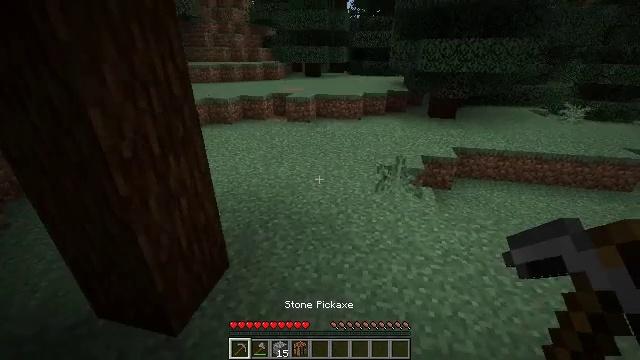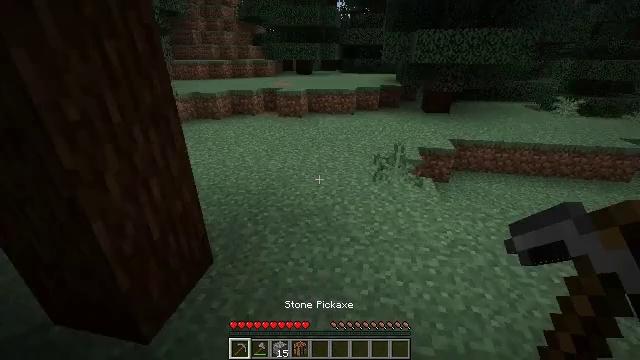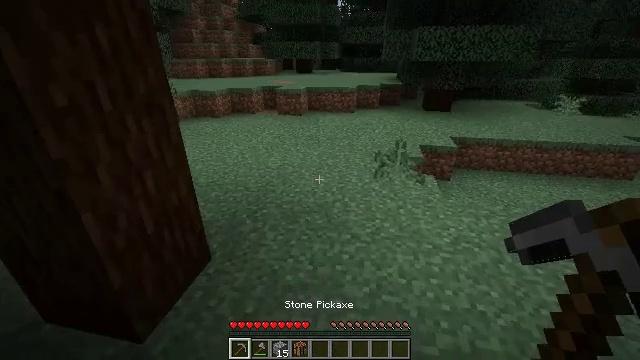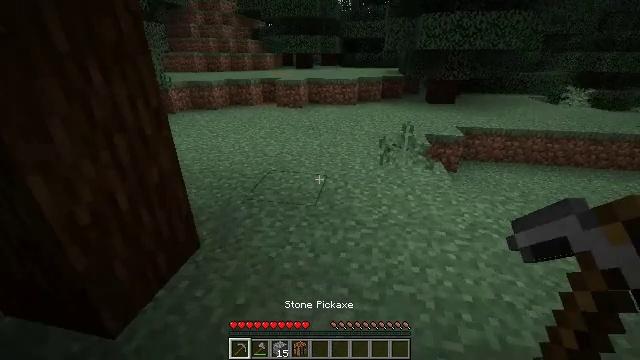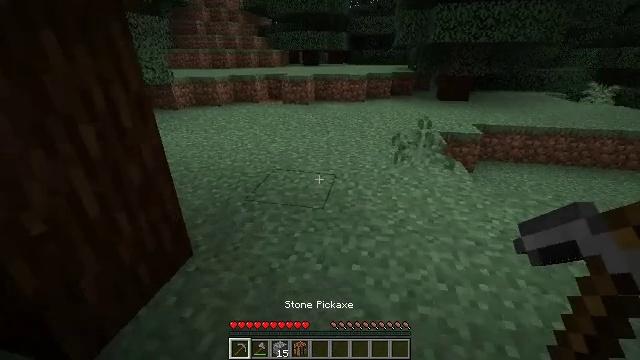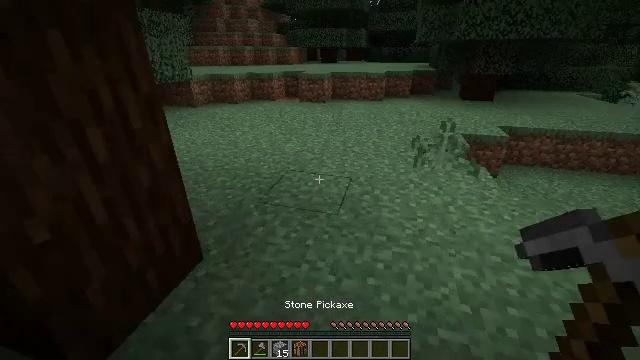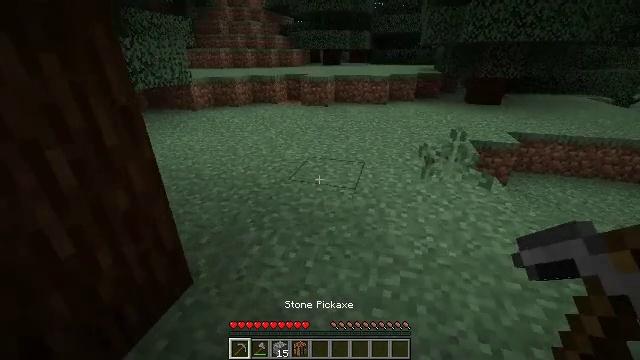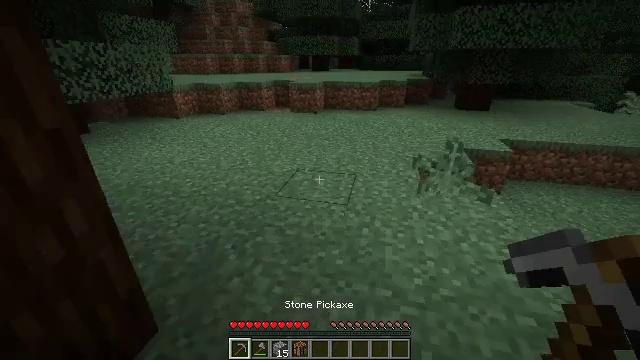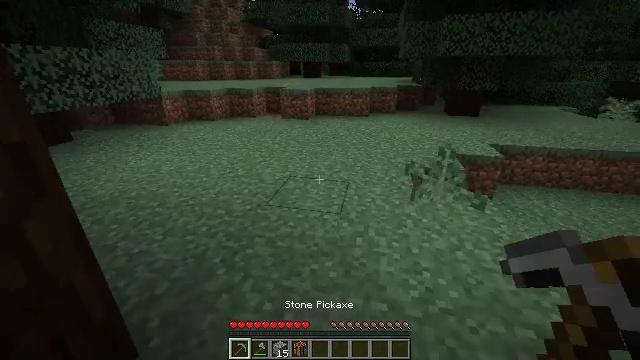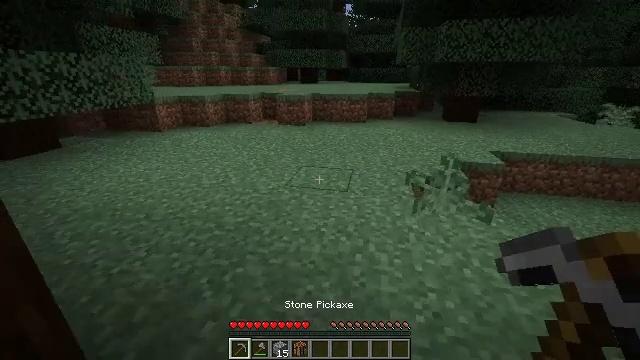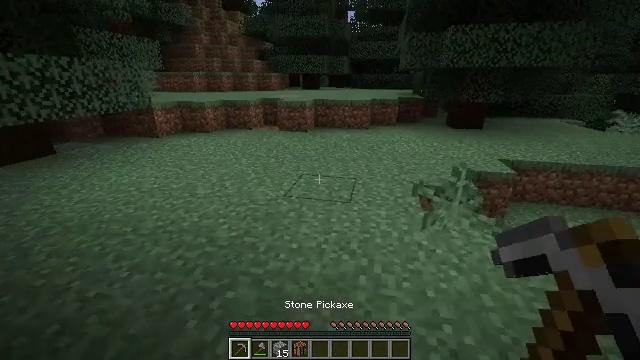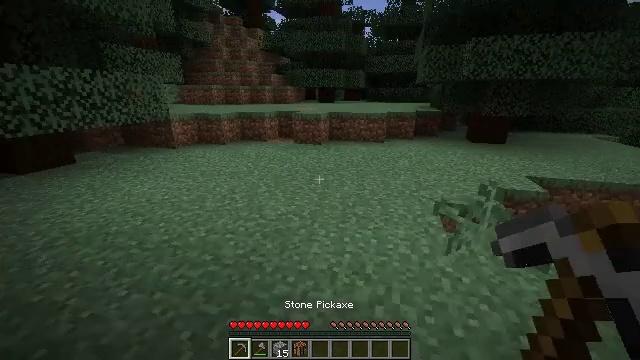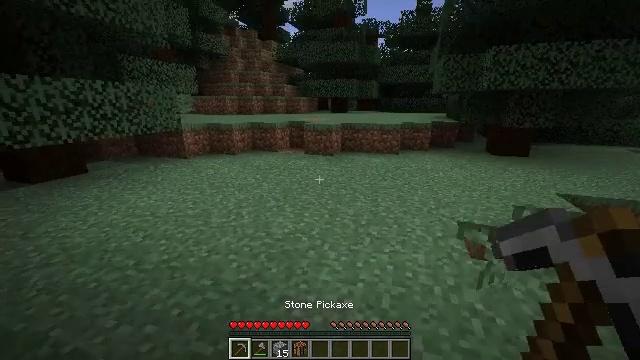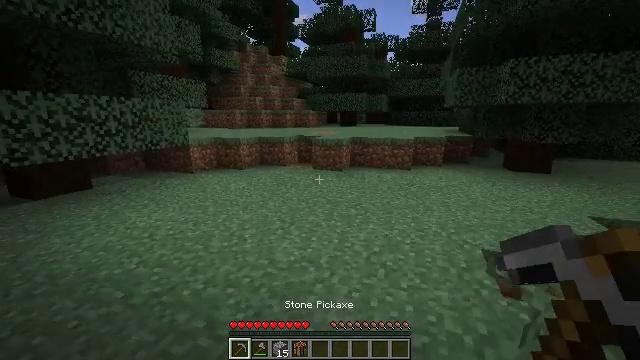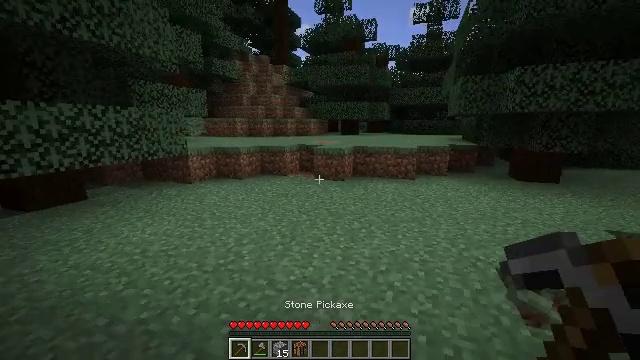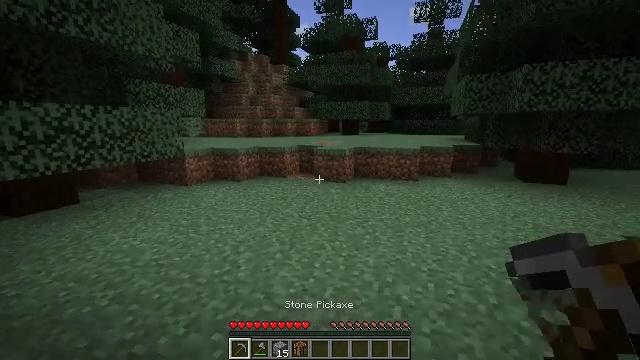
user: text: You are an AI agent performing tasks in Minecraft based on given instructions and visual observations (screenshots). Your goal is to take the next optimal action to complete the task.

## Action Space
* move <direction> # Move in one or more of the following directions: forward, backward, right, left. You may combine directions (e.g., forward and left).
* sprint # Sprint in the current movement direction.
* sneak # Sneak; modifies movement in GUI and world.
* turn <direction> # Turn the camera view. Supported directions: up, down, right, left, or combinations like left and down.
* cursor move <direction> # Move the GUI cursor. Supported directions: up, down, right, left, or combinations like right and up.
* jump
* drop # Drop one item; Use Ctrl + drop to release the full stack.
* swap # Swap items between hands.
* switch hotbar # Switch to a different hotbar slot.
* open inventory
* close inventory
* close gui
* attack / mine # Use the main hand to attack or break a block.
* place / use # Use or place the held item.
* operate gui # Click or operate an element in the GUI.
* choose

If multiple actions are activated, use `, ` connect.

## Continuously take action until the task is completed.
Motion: motion action
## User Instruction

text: Collect the grass block using a shovel.
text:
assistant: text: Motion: move forward, turn right
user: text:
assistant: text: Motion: move forward
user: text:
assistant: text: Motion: move forward
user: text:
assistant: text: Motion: move forward, turn left
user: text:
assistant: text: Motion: move forward, turn left
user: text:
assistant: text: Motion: move forward
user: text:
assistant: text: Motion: move forward, turn right and up
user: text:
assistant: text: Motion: move forward, turn right and up
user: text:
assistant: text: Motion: move forward, turn up
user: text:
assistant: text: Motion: move forward, turn up
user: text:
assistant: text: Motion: move forward, turn left and up
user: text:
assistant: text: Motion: move forward, turn left and up
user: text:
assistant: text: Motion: move forward, turn left and up
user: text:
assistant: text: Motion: move forward, turn up
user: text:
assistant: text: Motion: move forward
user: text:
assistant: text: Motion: move forward
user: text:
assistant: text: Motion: move forward
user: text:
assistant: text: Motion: move forward
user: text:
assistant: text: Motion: move forward
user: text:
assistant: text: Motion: move forward, turn down
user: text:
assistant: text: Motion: move forward, turn down
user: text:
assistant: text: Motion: move forward, turn down
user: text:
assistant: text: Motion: move forward, turn down
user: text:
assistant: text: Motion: move forward, turn left and down
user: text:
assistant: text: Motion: move forward, turn down
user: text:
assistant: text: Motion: move forward, turn right and down
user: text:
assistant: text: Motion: move forward, turn right and down
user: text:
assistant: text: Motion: move forward, turn right and down
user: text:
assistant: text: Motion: move forward, turn down
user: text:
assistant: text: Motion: move forward, turn right